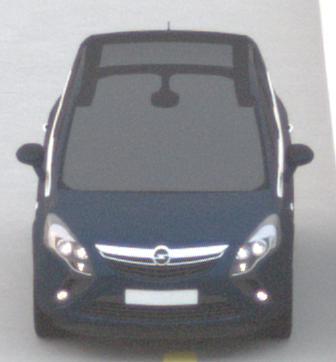
Make: Opel
Model: Zafira Tourer 1.8
Detailed model: Zafira (C) Tourer
Model produced from: 2012/01
Model produced until: 2015/06
Doors: 5
Color: blue
Road condition: dry road
Daytime: sunrise or sunset
Contrast: low contrast